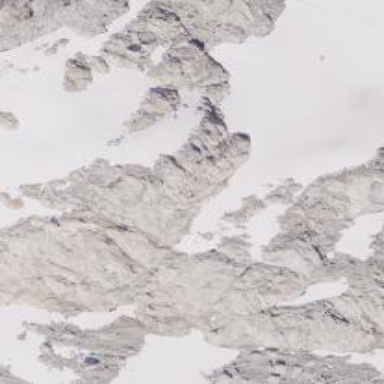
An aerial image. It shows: Stunning view of glacier.